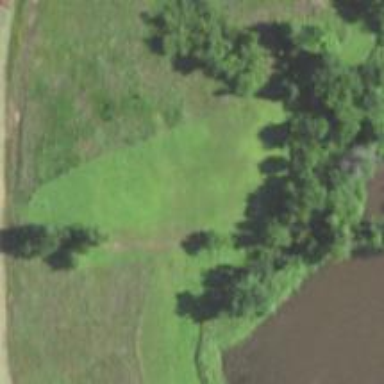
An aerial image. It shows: Disc golf tee area.